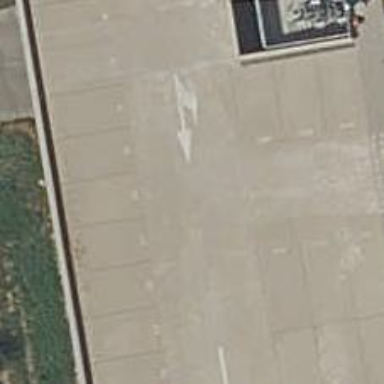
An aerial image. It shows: Asphalt parking aisle designated as service road.